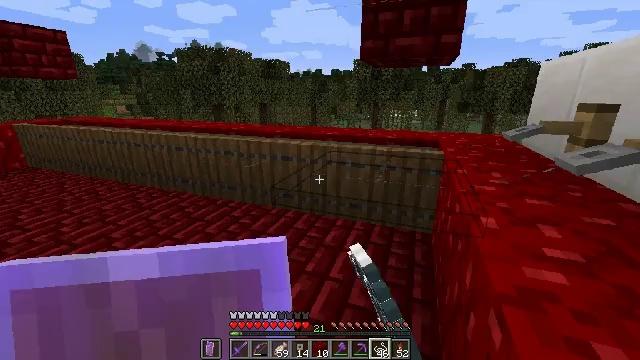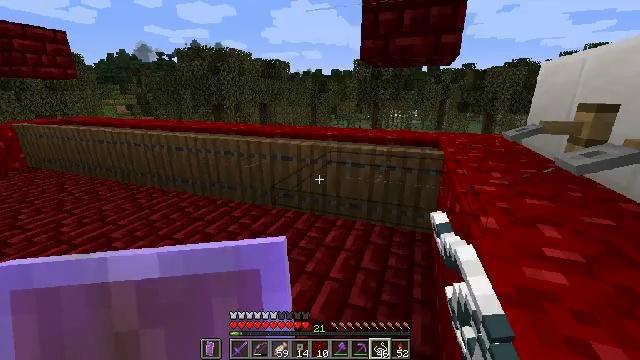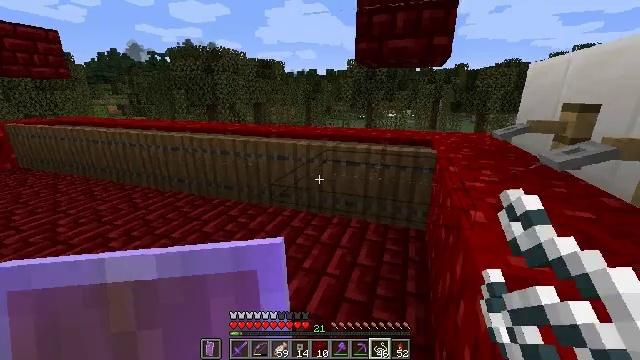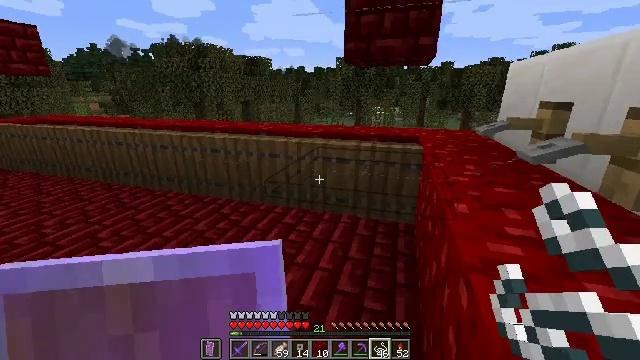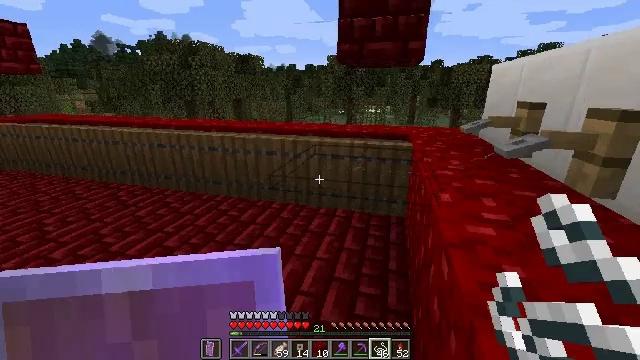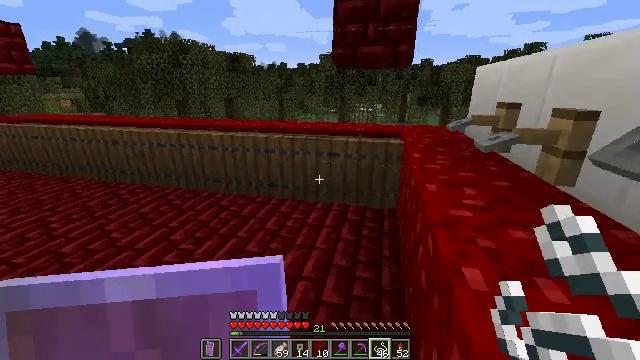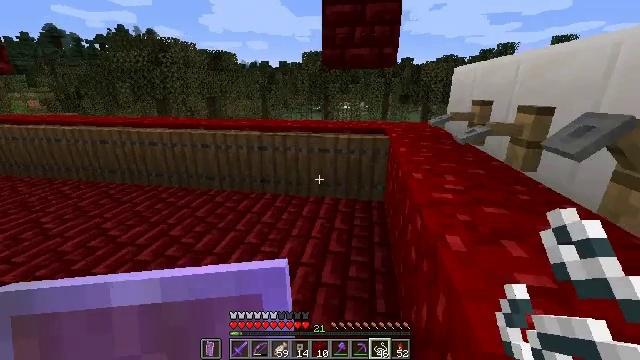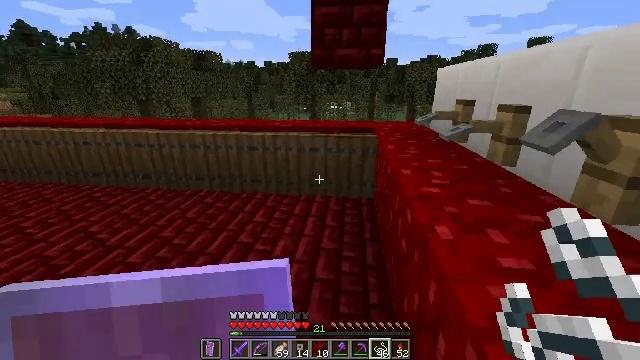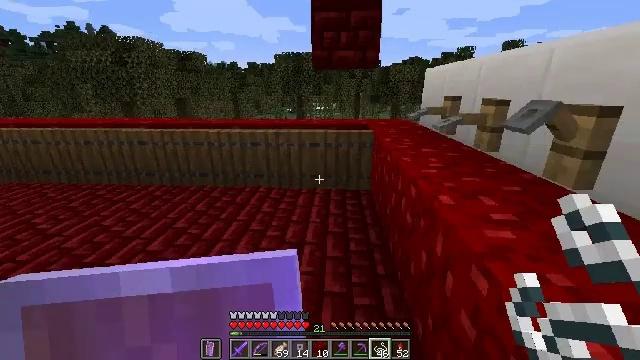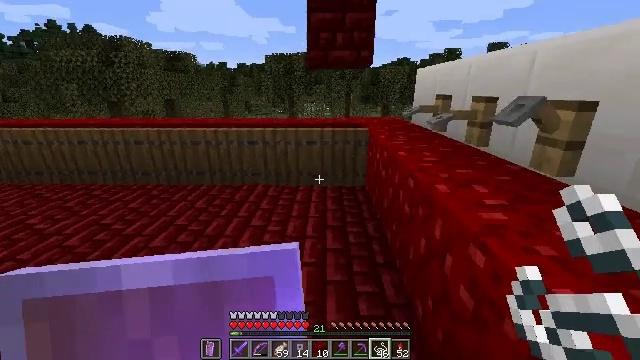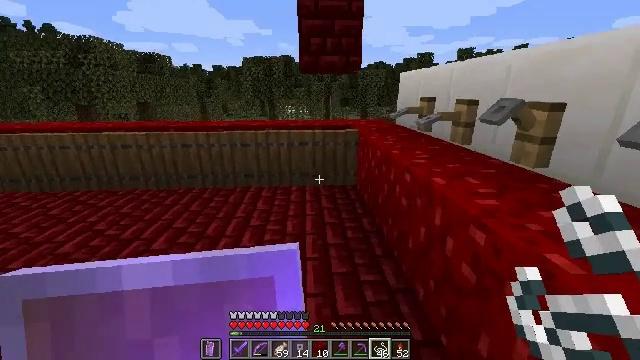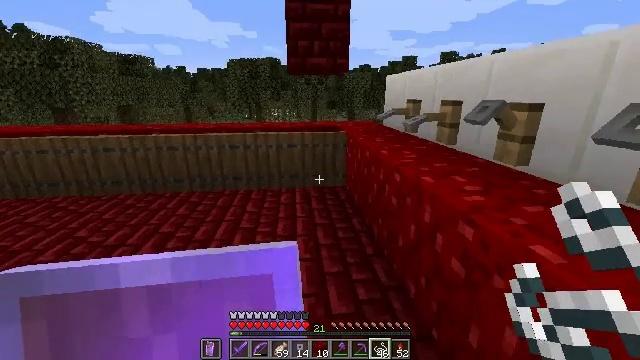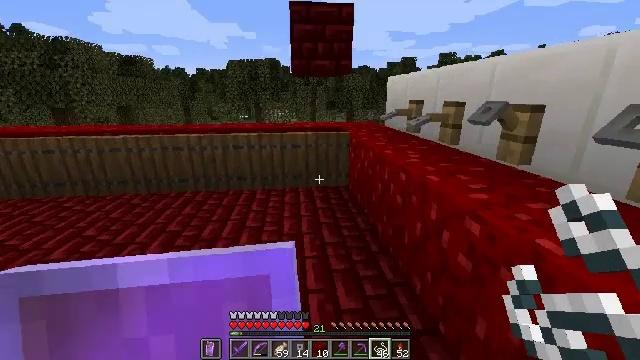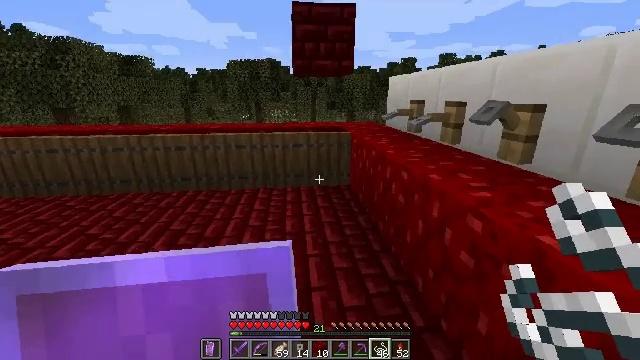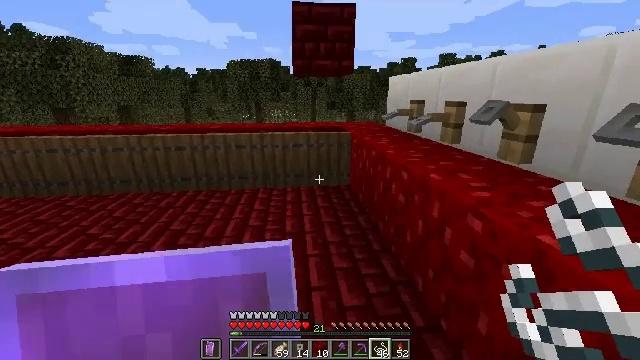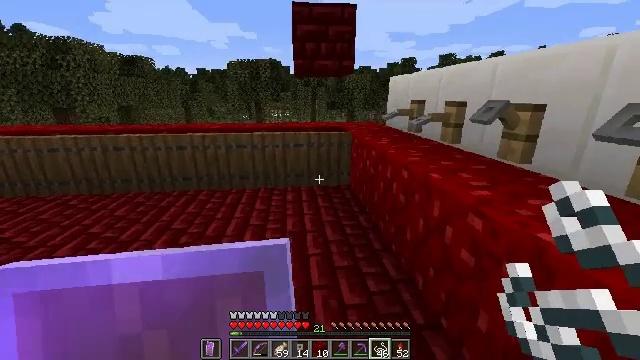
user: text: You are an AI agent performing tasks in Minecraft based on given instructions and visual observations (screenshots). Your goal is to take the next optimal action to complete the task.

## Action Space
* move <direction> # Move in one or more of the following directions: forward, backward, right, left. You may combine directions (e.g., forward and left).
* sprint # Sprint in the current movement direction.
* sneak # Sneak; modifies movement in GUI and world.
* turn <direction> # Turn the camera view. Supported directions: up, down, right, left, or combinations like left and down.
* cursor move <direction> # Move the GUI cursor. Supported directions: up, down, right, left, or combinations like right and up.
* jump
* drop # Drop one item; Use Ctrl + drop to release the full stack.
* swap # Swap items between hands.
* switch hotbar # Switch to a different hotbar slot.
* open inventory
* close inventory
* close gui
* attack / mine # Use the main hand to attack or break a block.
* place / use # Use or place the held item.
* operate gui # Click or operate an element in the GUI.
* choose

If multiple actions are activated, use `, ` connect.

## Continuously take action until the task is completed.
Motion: motion action
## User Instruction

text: Cut the tripwire to disarm it.
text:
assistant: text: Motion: no_op
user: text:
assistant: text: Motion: move back, turn right
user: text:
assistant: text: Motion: move back, turn right
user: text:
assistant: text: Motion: move back, turn right
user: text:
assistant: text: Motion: move back, turn right
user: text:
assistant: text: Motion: move back and move left, turn right
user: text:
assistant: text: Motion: move back and move left, turn right
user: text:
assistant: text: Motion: move back and move left, turn right
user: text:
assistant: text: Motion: move back and move left, turn right
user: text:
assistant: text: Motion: move left, turn right
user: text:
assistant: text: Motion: turn right
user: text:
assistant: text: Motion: no_op
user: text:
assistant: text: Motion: no_op
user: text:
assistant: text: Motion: no_op
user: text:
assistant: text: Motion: no_op
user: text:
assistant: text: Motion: turn left and up
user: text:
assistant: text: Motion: turn left and up
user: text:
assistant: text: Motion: turn right and up
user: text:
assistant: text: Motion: move forward
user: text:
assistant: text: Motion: move forward
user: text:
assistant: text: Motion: move forward
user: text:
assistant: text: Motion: move forward
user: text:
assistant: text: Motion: move forward
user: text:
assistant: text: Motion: move forward, turn up
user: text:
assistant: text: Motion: move forward, turn up
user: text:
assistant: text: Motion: turn up
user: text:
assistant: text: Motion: no_op
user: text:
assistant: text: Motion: no_op
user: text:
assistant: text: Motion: no_op
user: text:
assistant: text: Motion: turn right and up